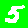
Digit: 5